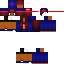
A female human skin with dark skin, wearing brown bald dressed in a blue hoodie and brown pants, featuring a closed mouth.